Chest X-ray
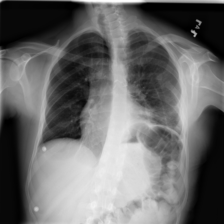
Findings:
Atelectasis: positive
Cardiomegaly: negative
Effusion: negative
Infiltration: negative
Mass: negative
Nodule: negative
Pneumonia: negative
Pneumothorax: negative
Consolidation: negative
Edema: negative
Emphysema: negative
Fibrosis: negative
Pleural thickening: negative
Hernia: negative